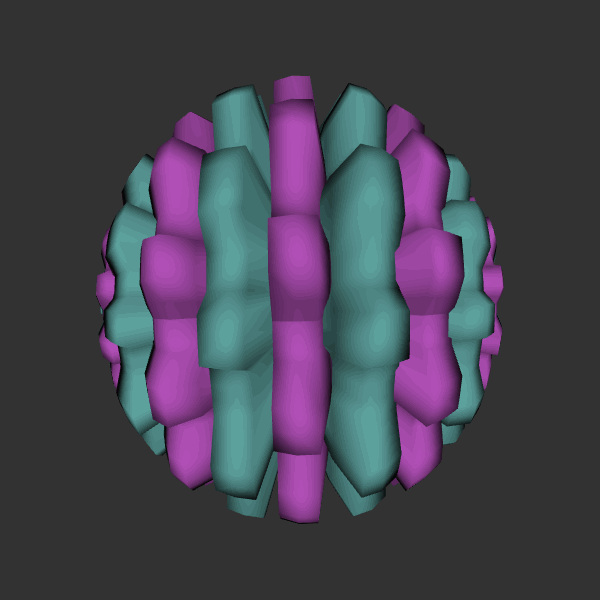
Background: dark